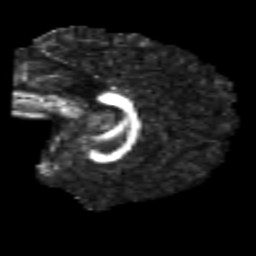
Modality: FA
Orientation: sagittal
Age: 28
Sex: male
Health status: healthy